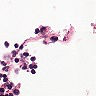
Metastatic tissue present: no